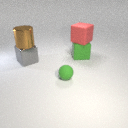
large red rubber cube above large green rubber cube